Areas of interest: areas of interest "Industrial Park"
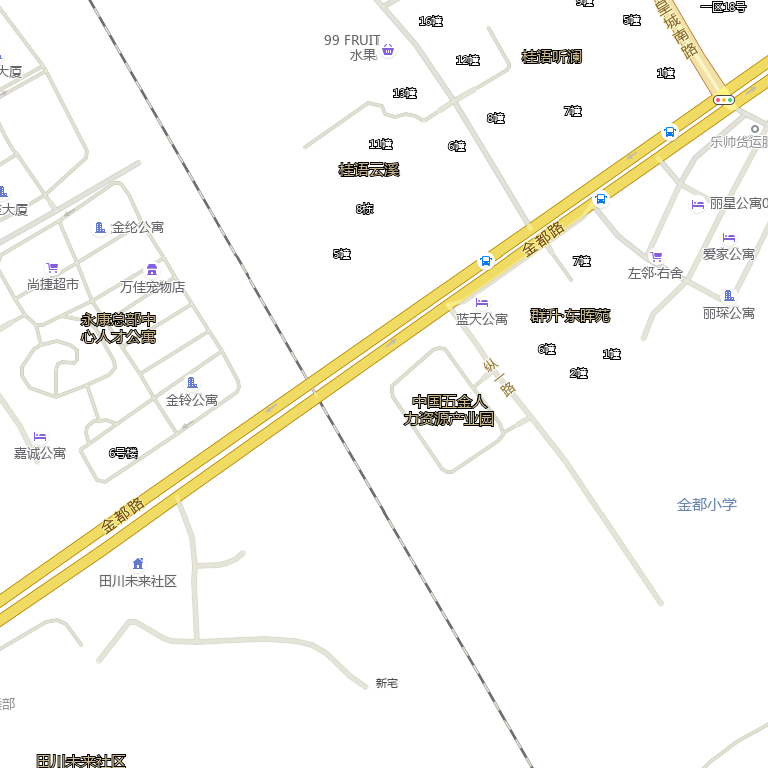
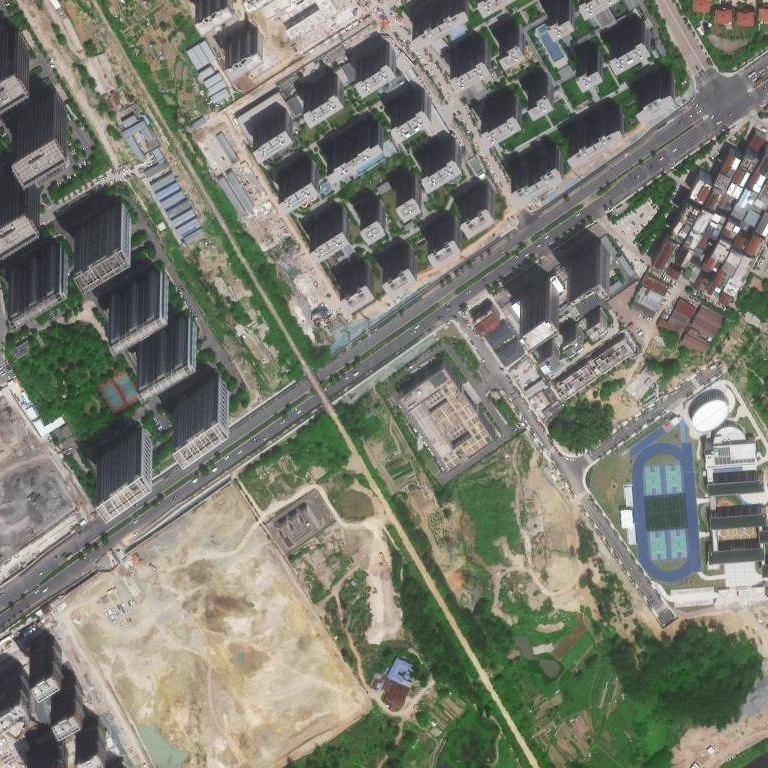